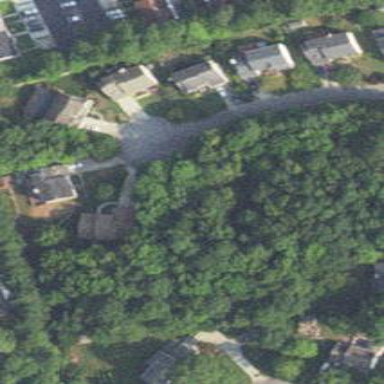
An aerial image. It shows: Beautiful woodland area.